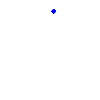
Particle: proton